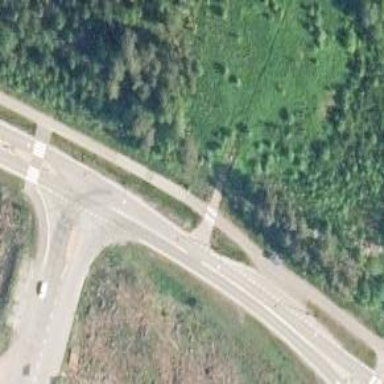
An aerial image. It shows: Uncontrolled crossing on the road.